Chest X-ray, PA view. Patient: 32 years old, sex F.
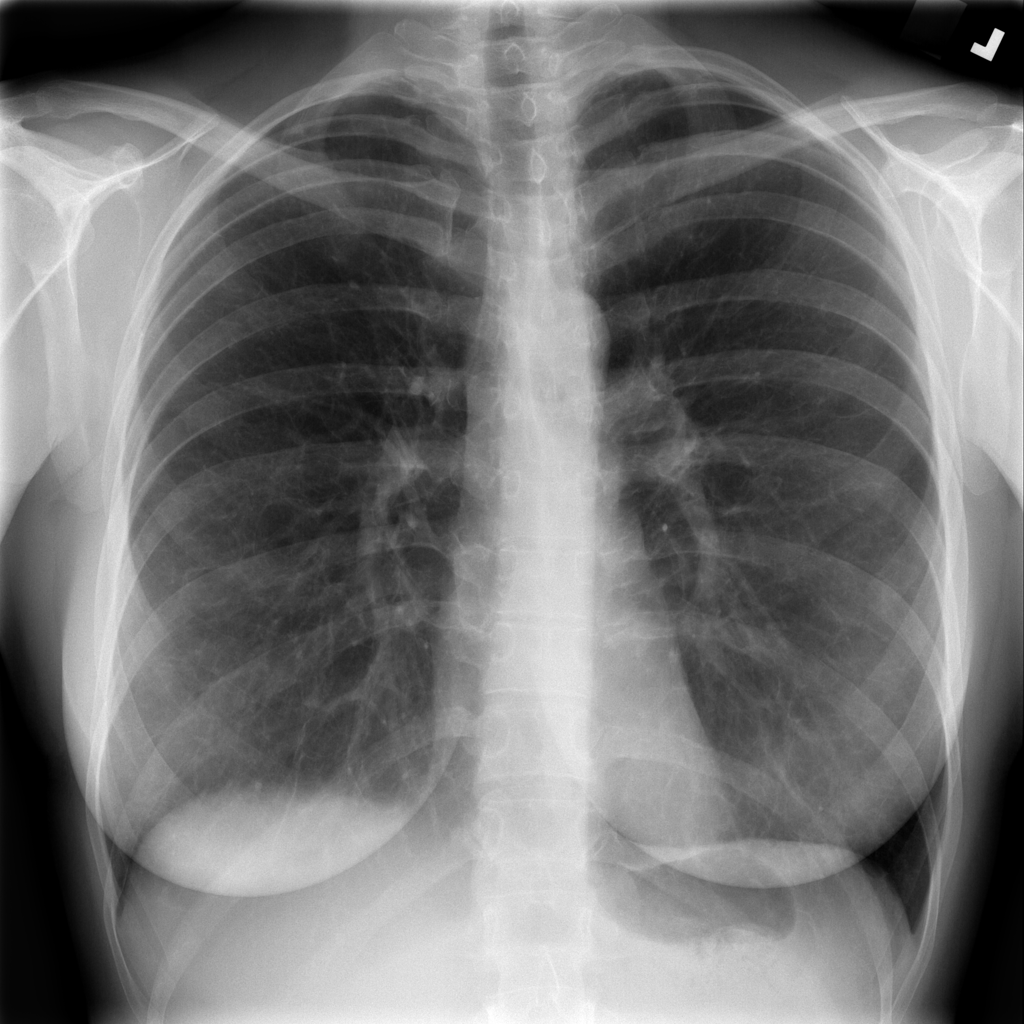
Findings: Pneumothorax